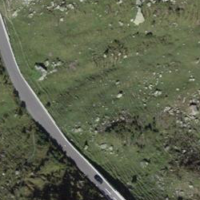
EUNIS habitat code: 26
Species observed at this site:
Oenanthe oenanthe
Prunella modularis